Question: Now I made a script that encrypts my videos and downloads them to the application storage, But now when I try to download a small file size I don't face any issues, but when I try to download a large file my application is stuck at 99% and take about 2 minutes to save the file to application storage.
'[
My Code
'
'''
final String url = streamInfo.url.toString();
final dir = await getApplicationDocumentsDirectory();
String appDocPath = dir.path;
print("Downloading...");
var resp = await dio.get(url,
options: Options(
responseType: ResponseType.bytes,
followRedirects: false,
),
onReceiveProgress: (recivedBytes, totalBytes) {
setState(() {
progress = recivedBytes / totalBytes;
});
},
);
print(resp.data);
var encResult = _encryptData(resp.data);
_writeData(encResult, appDocPath + '/${widget.lessoneName.toString()}.aes');
print("File downloaded successfully");'
'''
'''
_encryptData(str){
final encrypted = MyEncrypt.myEncrypt.encryptBytes(str,iv:MyEncrypt.myIv);
return encrypted.bytes;
}
Future<String> _writeData(str,path) async{
print("Writting data");
File f = File(path);
print(f);
await f.writeAsBytes(str);
return f.absolute.toString();
}
''''
'''
class MyEncrypt{
static final myKey = esc.Key.fromUtf8('TechWithVPTechWithVPTechWithVP12');
static final myIv = esc.IV.fromUtf8('VivekPanacha1122');
static final myEncrypt = esc.Encrypter(esc.AES(myKey));
}
'''
'''
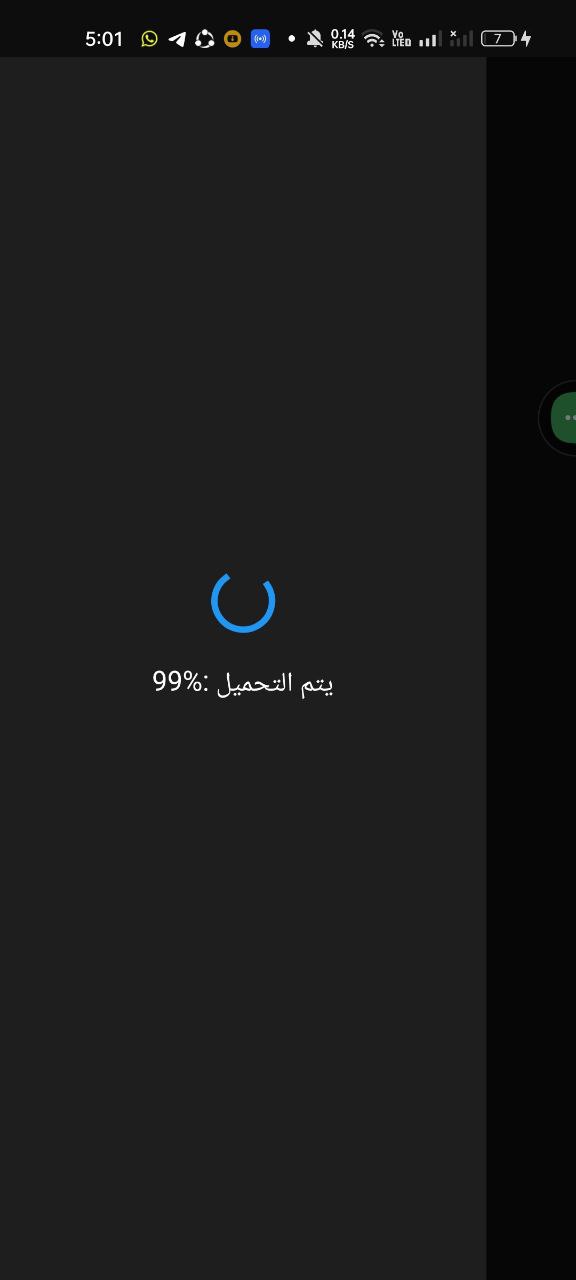
Answer: maybe you have found a solution to this issue
anyway I will write the correct solution for others who are facing such issues
you have to use isolate to reading data as bytes so that it has not affected on UI
with isolate, you send expensive operations to the background which means you made a new thread so that you catch the result after it done
by the way, remember your function (in this case read data as bytes) should be high-level method
here is the sample code
'''
import 'dart:io';
import 'dart:isolate';
import 'package:dio/dio.dart' as dio;
import 'package:encrypt/encrypt.dart';
import 'package:path_provider/path_provider.dart';
class DownloadFileModel {
final SendPort sendPort;
final dio.Response<dynamic> response;
final String savePath;
DownloadVideoModel({
required this.response,
required this.sendPort,
required this.savePath,
});
}
class DownloadFile {
dio.Dio request = dio.Dio();
void downloadNewFile(String url) async {
final dir = await getApplicationDocumentsDirectory();
String appDocPath = dir.path;
var resp = await request.get(
url,
options: dio.Options(
responseType: dio.ResponseType.bytes,
followRedirects: false,
),
onReceiveProgress: (receivedBytes, totalBytes) {
print(receivedBytes / totalBytes);
},
);
ReceivePort port = ReceivePort();
Isolate.spawn(
whenDownloadCompleted,
DownloadFileModel(
response: resp, sendPort: port.sendPort, savePath: appDocPath),
);
port.listen((encryptedFilePath) {
print(encryptedFilePath);
port.close();
});
}
}
class MyEncrypt {
static final myKey = Key.fromUtf8('TechWithVPTechWithVPTechWithVP12');
static final myIv = IV.fromUtf8('VivekPanacha1122');
static final myEncrypt = Encrypter(AES(myKey));
}
void whenDownloadCompleted(DownloadVideoModel model) async {
SendPort sendPort = model.sendPort;
var encryptResult =
MyEncrypt.myEncrypt.encryptBytes(iv: MyEncrypt.myIv, model.response.data);
File encryptedFile = File("${model.savePath}/myFile.aes");
encryptedFile.writeAsBytes(encryptResult.bytes);
sendPort.send(encryptedFile.absolute.path);
}
'''
For more info head over to flutter official document site
<URL>